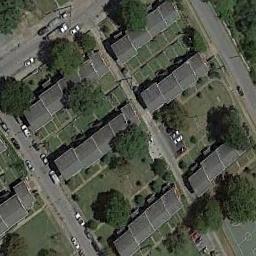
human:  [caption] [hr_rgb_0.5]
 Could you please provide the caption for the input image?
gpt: The medium residential area has some neatly arranged houses on the grass and some trees are among these houses .

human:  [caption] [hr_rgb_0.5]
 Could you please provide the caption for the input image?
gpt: The trees in the mid-sized residential areas are not green .

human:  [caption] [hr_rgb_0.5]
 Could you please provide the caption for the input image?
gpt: The medium residential is on the grass next to some trees and road .

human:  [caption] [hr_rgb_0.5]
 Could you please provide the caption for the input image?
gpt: There are some gray buildings and green trees on the medium residential area .

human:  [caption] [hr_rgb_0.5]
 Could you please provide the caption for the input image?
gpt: A lot of buildings are in medium residential area .